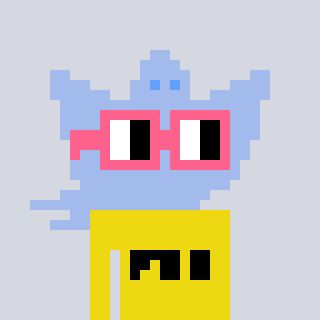
a pixel art character with square pink glasses, a ghost-B-shaped head and a yellow-colored body on a cool background